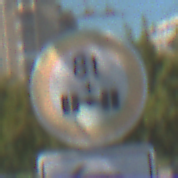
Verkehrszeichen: TatsaechlicheAchslast
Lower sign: RichtungsangabeDurchPfeile2
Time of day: Midday
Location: Outdoor (Urban)
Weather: Clear
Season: NotSpecified
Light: Natural